Question: Count the number of objects in the diagram.
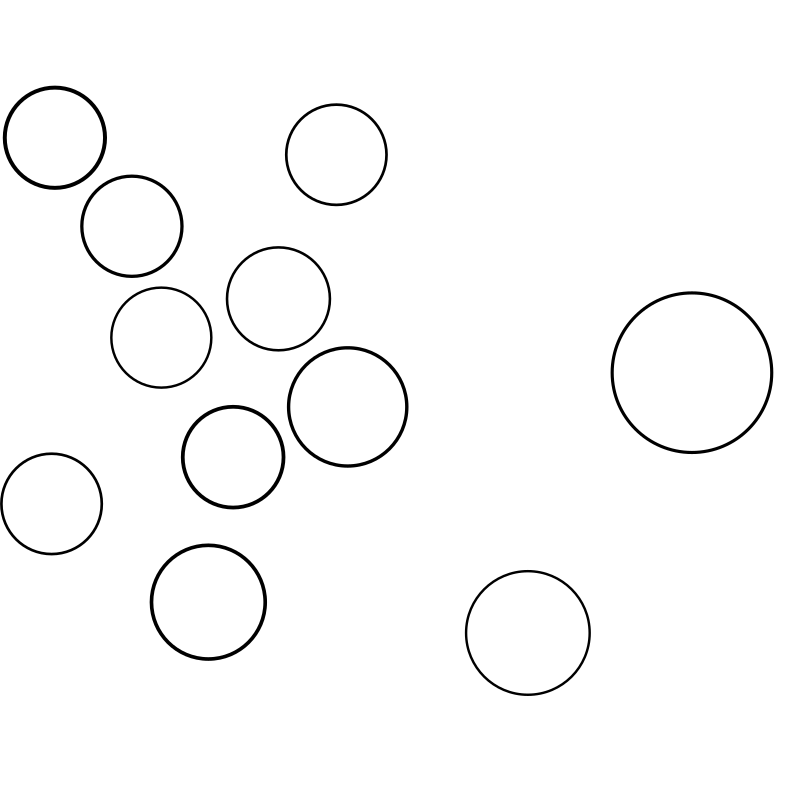
Answer: 11